Field crop: maize
Growth stage: 1
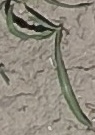
Species: sorghum